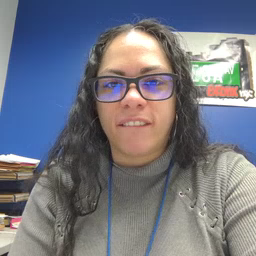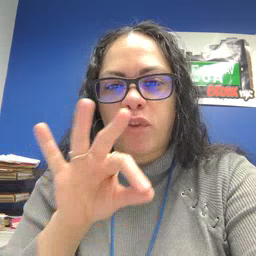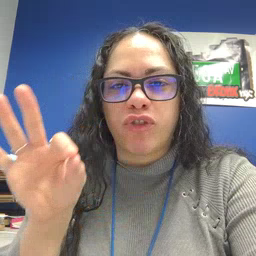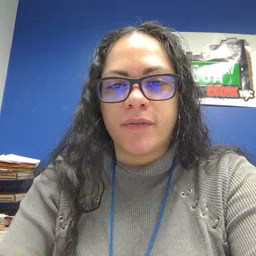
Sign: frenchfries